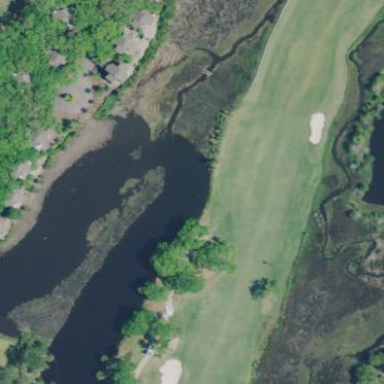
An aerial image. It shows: Golf fairway in the image.